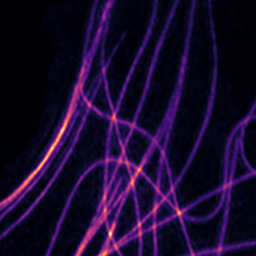
Label: Super-resolution Microtubules image